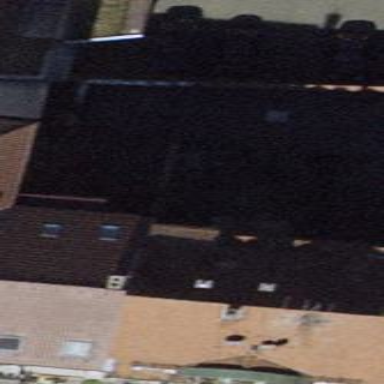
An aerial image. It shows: Apartments building with gambrel roof.